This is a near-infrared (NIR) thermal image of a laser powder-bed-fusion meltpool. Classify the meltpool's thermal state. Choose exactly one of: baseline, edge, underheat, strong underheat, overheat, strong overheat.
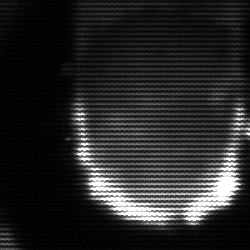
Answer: baseline